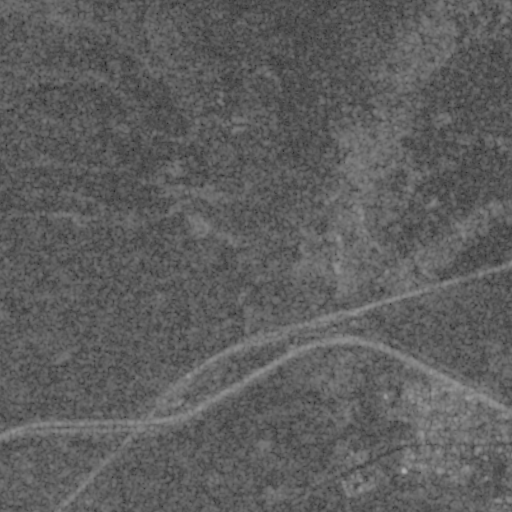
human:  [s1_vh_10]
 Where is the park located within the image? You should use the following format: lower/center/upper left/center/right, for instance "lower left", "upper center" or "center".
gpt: The park is located in the lower right of the image.
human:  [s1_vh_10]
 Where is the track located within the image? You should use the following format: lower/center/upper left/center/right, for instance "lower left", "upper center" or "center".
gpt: The track is located in the lower right of the image.
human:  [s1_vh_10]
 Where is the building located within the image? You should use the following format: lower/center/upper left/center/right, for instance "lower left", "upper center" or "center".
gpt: The building is located in the lower right of the image.
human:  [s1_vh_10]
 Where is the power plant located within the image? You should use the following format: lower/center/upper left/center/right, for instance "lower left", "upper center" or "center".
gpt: There is no power plant in the image.

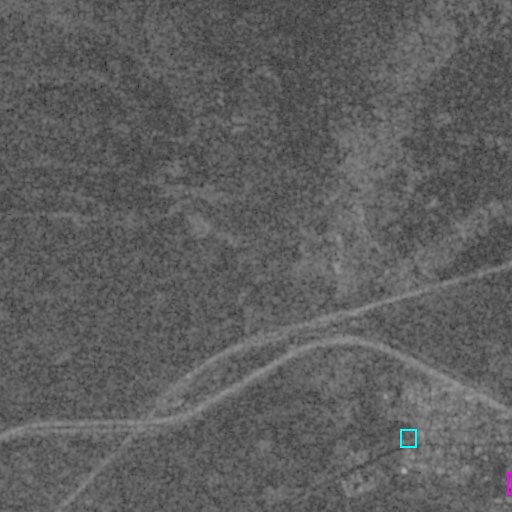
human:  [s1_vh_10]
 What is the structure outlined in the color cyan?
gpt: The structure outlined in cyan is a park.
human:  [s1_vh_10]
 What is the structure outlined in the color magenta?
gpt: The structure outlined in magenta is a track.
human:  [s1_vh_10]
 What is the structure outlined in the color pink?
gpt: There is no pink outline.